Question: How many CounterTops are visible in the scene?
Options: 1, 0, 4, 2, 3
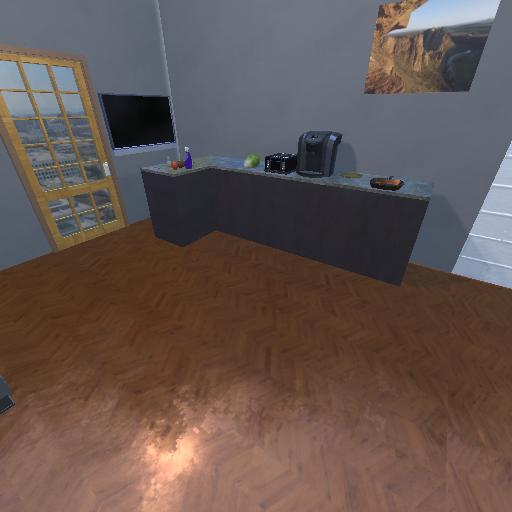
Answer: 1